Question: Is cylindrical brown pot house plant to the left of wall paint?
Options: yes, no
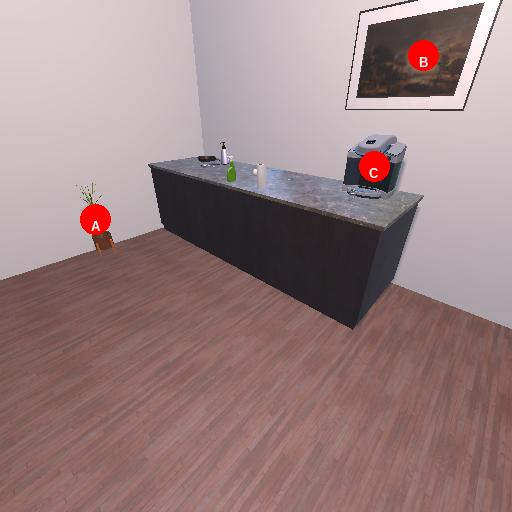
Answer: yes